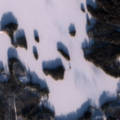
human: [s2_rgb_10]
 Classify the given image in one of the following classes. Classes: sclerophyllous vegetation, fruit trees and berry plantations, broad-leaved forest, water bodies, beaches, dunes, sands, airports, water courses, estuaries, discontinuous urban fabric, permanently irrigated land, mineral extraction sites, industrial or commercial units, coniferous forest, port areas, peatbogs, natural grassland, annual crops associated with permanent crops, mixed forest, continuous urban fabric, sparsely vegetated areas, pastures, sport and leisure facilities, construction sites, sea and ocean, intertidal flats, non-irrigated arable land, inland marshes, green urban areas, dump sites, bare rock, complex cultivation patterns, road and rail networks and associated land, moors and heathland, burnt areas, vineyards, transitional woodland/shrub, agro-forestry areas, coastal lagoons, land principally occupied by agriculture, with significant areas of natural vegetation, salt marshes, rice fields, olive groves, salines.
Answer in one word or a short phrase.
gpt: broad-leaved forest, coniferous forest, mixed forest, water bodies